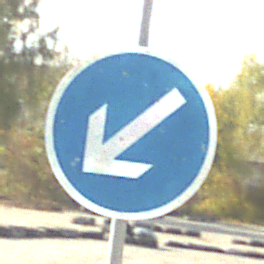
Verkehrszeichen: VorgeschriebeneVorbeifahrtLinks
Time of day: MorningAfternoon
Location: Outdoor (RoadRail)
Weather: PartlyCloudy
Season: NotSpecified
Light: Natural